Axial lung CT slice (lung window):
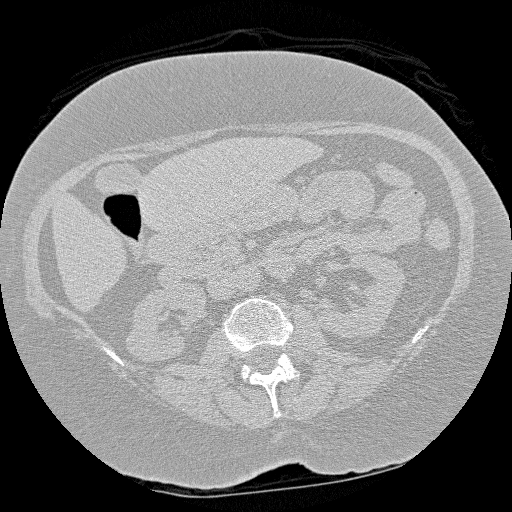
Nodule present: no